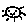
Label: sun